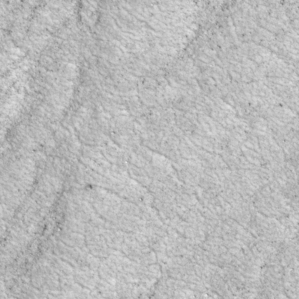
Label: non_frost